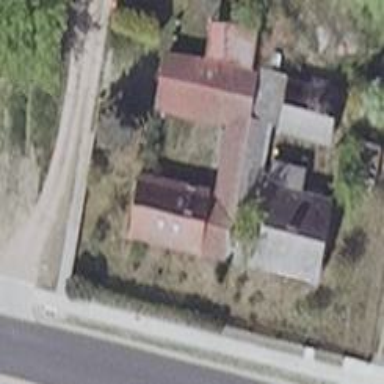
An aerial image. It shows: Simple and straightforward house.